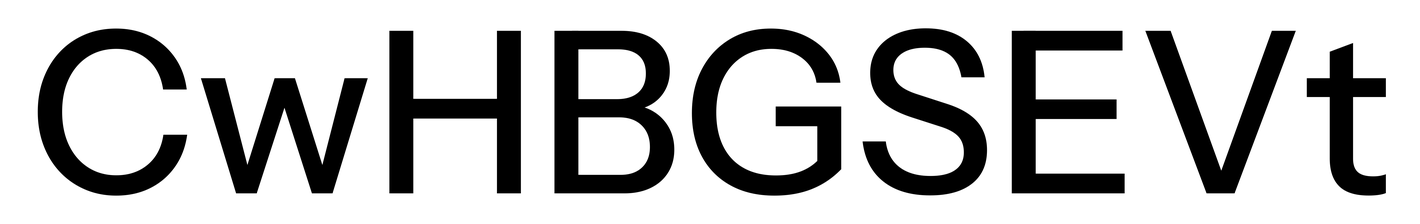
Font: InstrumentSans_Medium